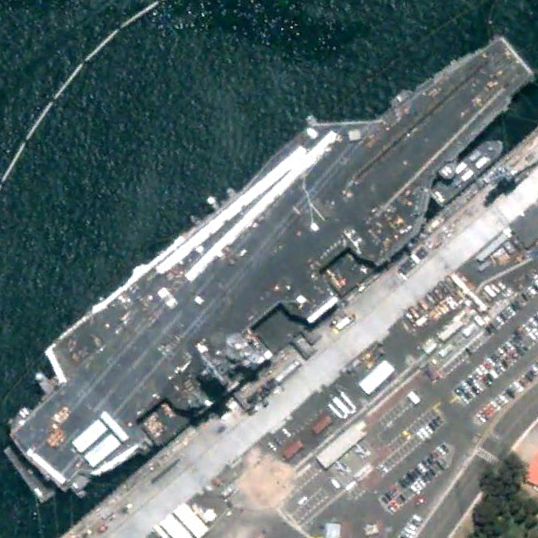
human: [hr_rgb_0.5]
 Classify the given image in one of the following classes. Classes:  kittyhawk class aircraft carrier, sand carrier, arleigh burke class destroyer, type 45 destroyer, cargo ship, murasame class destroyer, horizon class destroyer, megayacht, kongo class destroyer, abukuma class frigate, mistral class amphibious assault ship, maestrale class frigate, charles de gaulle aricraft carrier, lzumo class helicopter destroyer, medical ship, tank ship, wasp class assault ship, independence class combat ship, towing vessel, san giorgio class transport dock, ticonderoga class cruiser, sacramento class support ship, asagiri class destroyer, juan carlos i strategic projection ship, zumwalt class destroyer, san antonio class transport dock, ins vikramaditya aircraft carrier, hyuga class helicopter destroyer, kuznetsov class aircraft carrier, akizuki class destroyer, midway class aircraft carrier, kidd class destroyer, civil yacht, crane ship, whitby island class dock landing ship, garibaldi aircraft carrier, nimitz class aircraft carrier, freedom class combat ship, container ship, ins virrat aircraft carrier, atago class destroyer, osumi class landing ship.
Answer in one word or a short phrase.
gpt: Nimitz class aircraft carrier